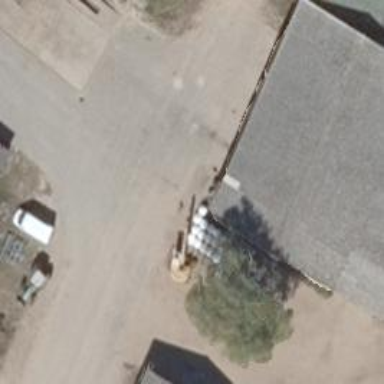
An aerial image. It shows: Shed building.